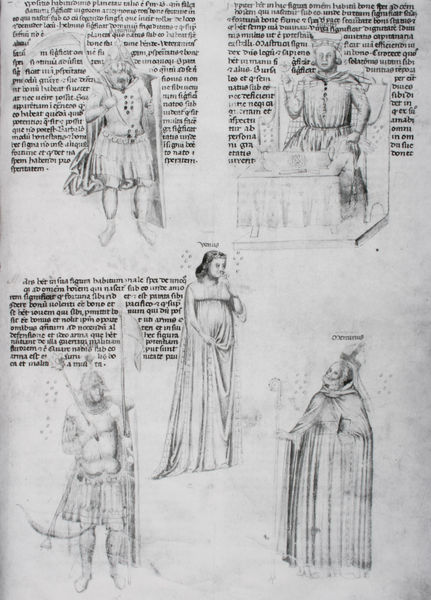
Titel: Liber introductorius, Planeten
Künstler: Michael Scotus
Standort: München
Institution: Bayerische Staatsbibliothek
Schlagwörter: dunkel, hand, kopf, mann, schatten, weiß, frauen, menschen, frau, grau, hell, holz, kleid, kleider, köpfe, licht, mund, männer, nase, schwarz, stuhl, tisch, zeichnung, gürtel, gesellschaft, mode, anzug, gesichter, hose, richter, arm, arme, augen, geschichte, gesicht, kleidung, kragen, mensch, tod, fünf, hände, auge, figur, gewand, kostüm, sessel, adel, kind, blatt, knopf, krone, prinzessin, kinder, beine, bein, schrift, bilder, papier, bogen, spieler, stab, studie, fahne, hosen, linien, baby, figuren, bischof, könig, lanze, thron, langeweile, münder, nasen, spielen, bett, langweilig, knöpfe, schwanger, bauer, schild, tusche, beruf, buch, kreuz, linie, kontur, druck, radierung, stich, seite, illustration, schwarzweiß, schwert, text, waffen, buchstabe, buchstaben, konturen, soldat, waffe, nonne, beschriftung, helm, stiefel, medizin, ritter, rüstung, tinte, pult, buchdruck, buchseite, studien, römer, gotisch, kanzel, sens, mittelalter, märchen, krieger, mönch, kostüme, venus, adlige, könige, königin, armbrust, allegorien, keule, handschrift, sense, beschreibung, erklärung, liniear, zeichnungen, figurinen, magier, dessin, stände, ikonographie, schnitter, gewandt, schwangere, illustrationen, schwangerschaft, enluminure, berufe, livre, burgfrau, herrinnen, texte, königinnen, sternbilder, médiéval, herrscherinen, herrscherinnen, allegoriern, kolummnen, männjer